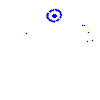
Particle: pion